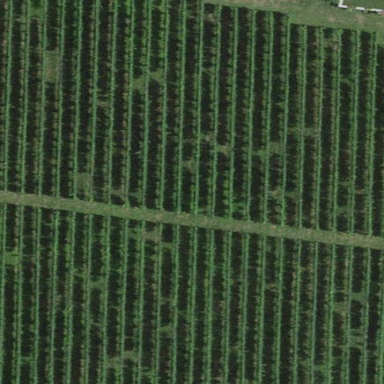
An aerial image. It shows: Vineyard where grapes are grown.